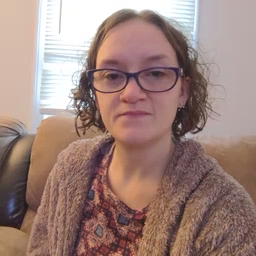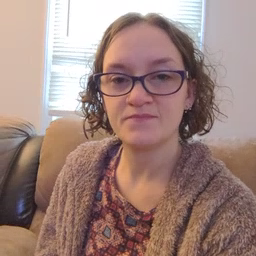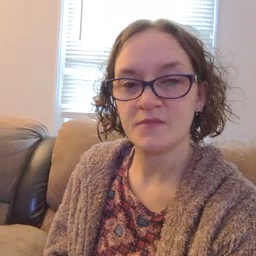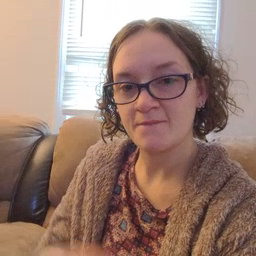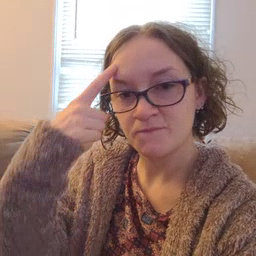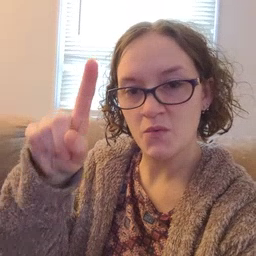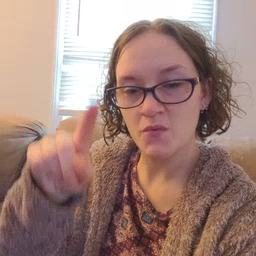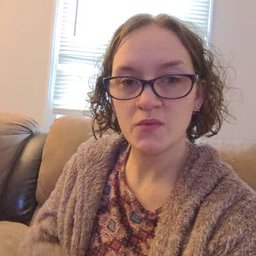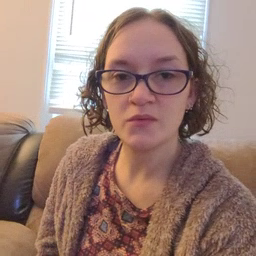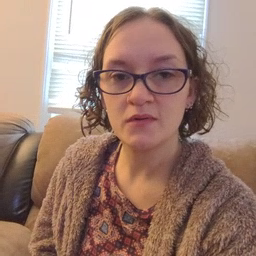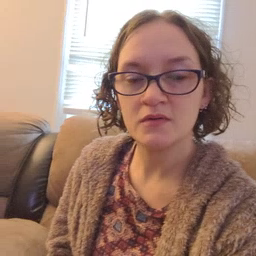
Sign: for